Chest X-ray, PA view. Patient: 62 years old, sex F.
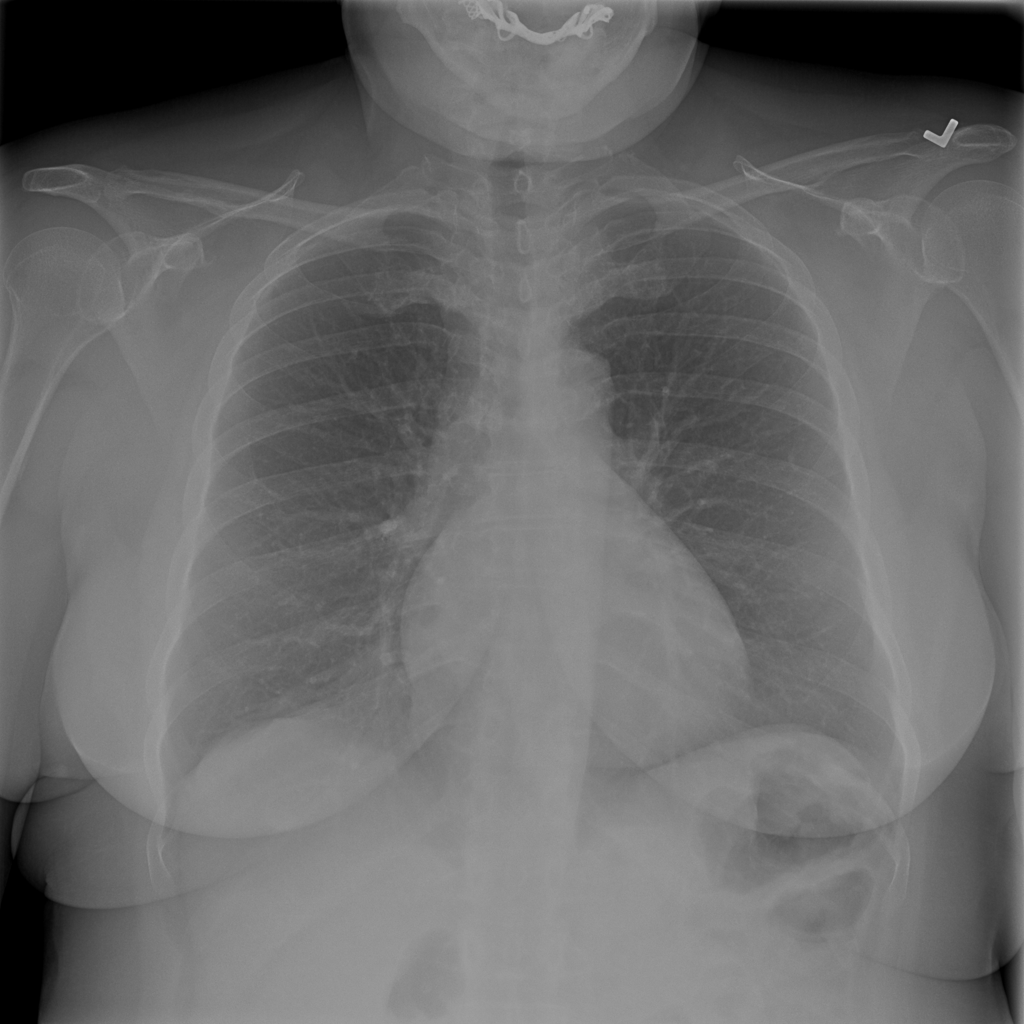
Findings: Infiltration